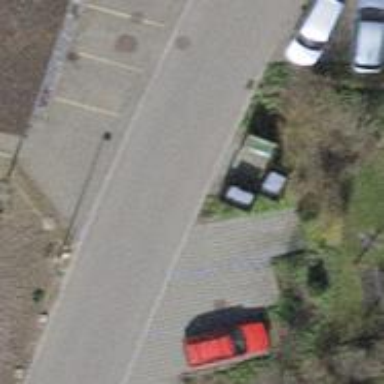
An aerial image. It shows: Sidewalk.